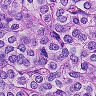
Metastatic tissue present: yes